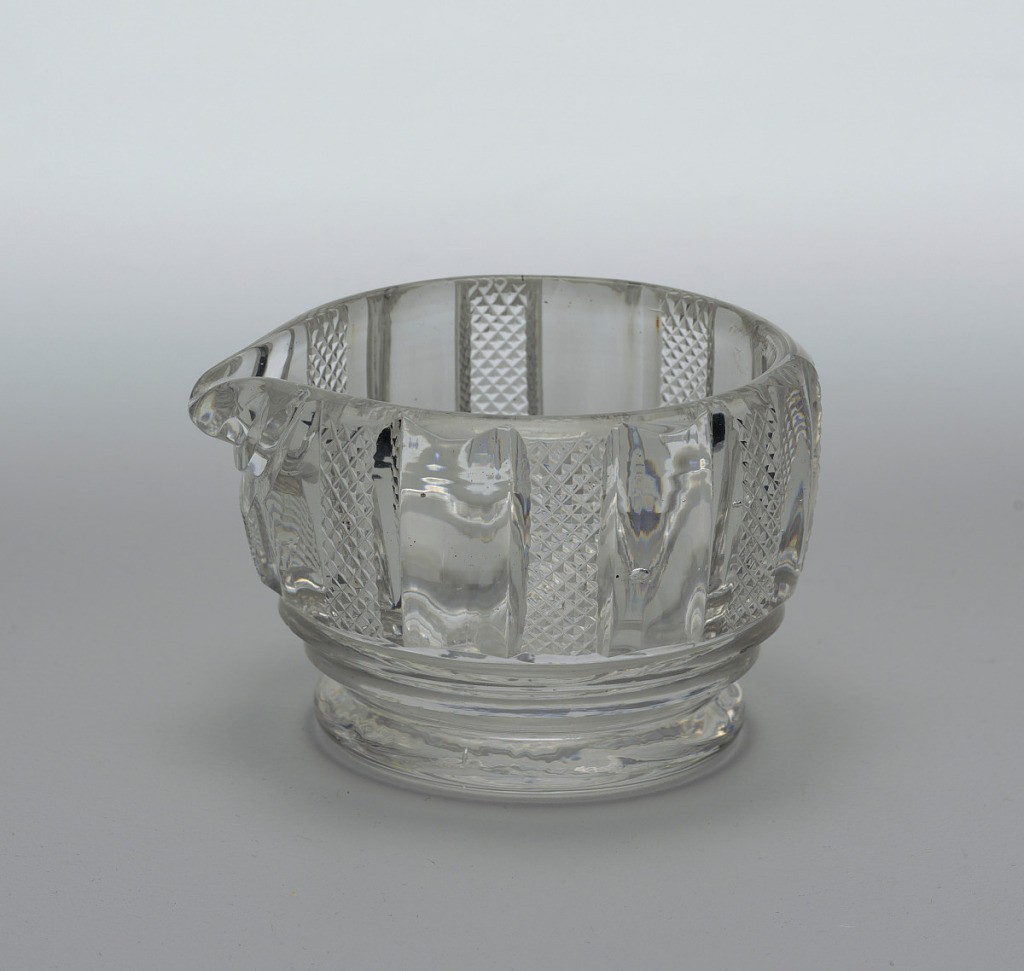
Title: salt
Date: ca. 1810–20
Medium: glass
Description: Round bowl with a pouring lip, cut with vertical pillar flutes, alternatingwith small diamonds, 2 prismatic bands below, a short round foot, ground pontil mark on bottom.